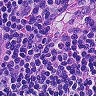
Metastatic tissue present: no